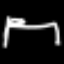
Label: bed